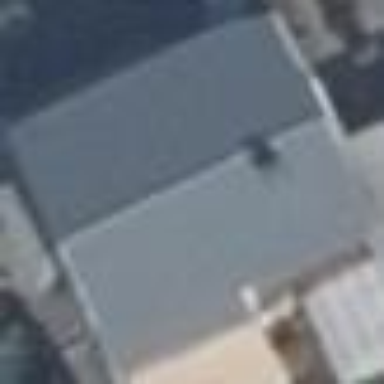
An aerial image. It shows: White house with gabled grey roof.